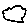
Label: cloud